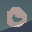
Label: 0